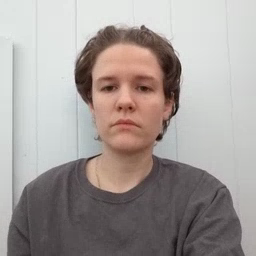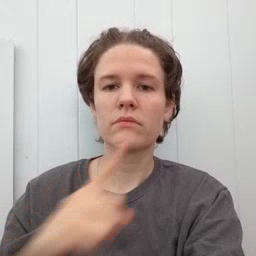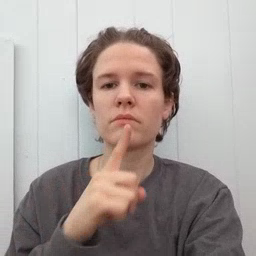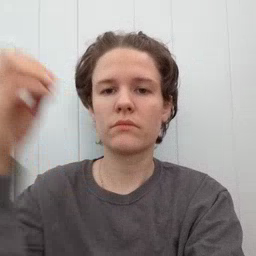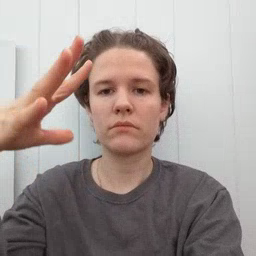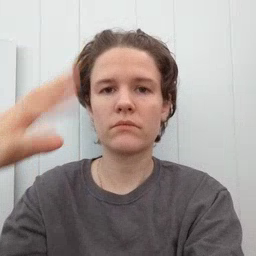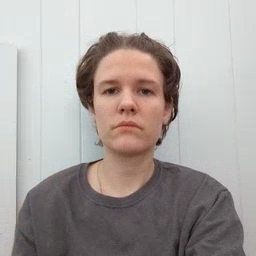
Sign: lamp